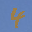
Label: 4